Field crop: maize
Growth stage: 1
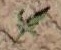
Species: atriplex